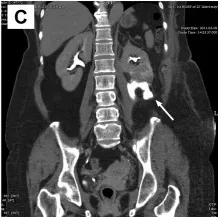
Postoperative imaging showing urinary fistula. (A-E) Urinary fistula (arrow) was detected by CT urography.
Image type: radiology (ct)